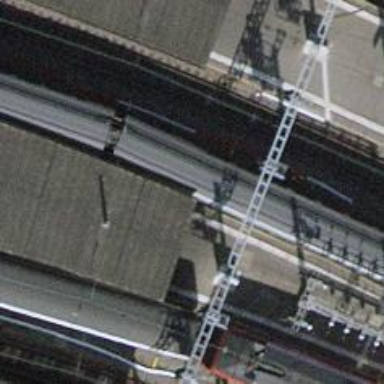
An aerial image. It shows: Single-track electrified railway with contact line.